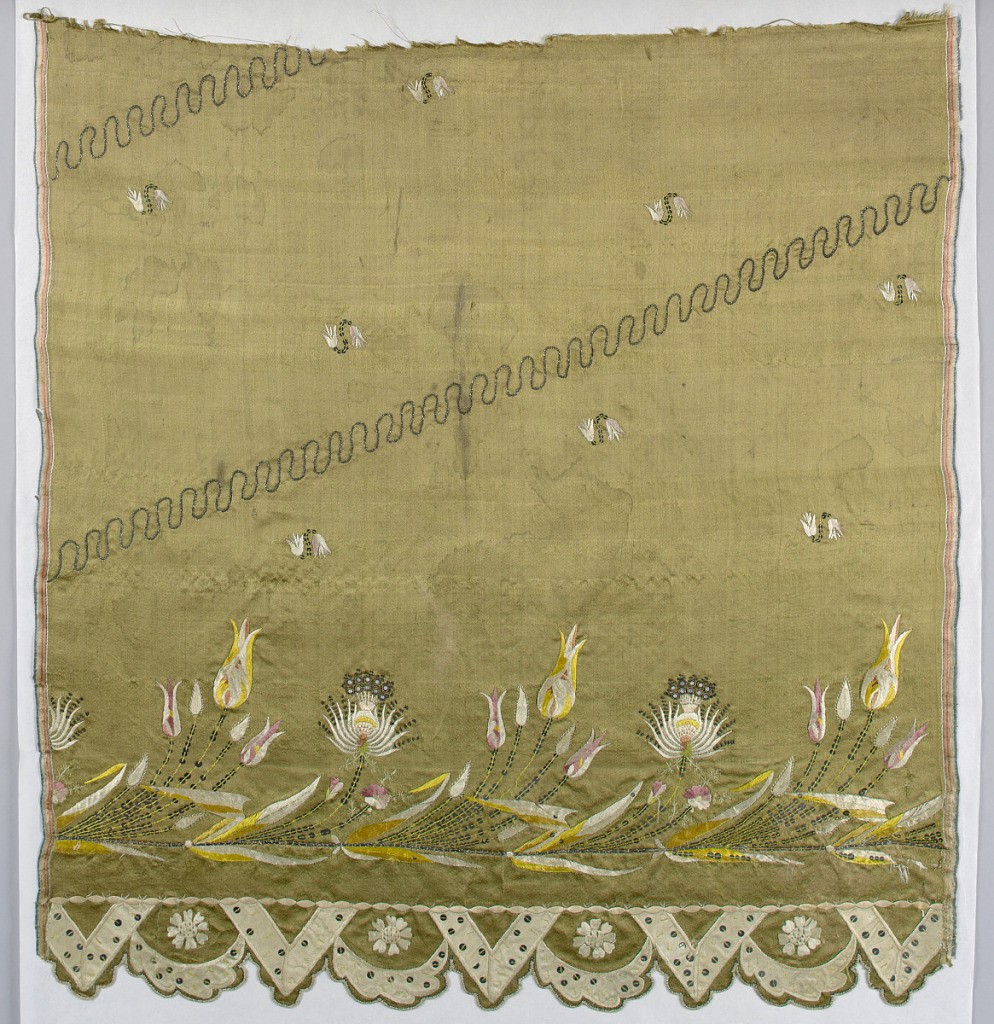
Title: Skirt panel
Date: early 19th century
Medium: silk, metallic thread Technique: applique
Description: Lower part of a light brown satin skirt panel with a scalloped bottom edge accentuated by daisy-like flowers, arcs and V-shapes of applied white satin sprinkled with sequins. Band of stylized flowers above in white and multicolored silks, metal thread, purls and sequins. Remainder decorated with widely spaced pairs of tiny flowers. Serpentining diagonals in chain stitch.